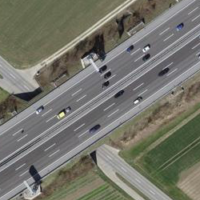
EUNIS habitat code: 57
Species observed at this site:
Pholidoptera griseoaptera
Tettigonia viridissima